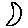
Label: moon